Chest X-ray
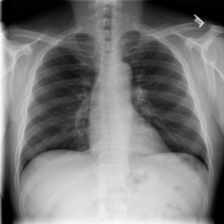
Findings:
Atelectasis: negative
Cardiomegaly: negative
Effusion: negative
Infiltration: negative
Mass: negative
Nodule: negative
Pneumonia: negative
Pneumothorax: negative
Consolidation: negative
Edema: negative
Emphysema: negative
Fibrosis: negative
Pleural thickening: negative
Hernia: negative